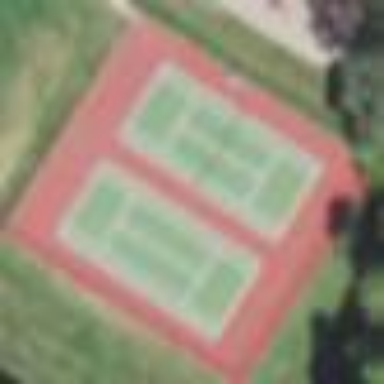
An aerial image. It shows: Tennis court on the leisure land pitch.